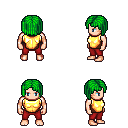
a pixel art fantasy rpg character, male body template, human, light skin, gold chest armor, red pants, green pageboy hairstyle, four views (front, back, left, right), 2x2 character sprite sheet, small pixel art, hard edges, no anti-aliasing